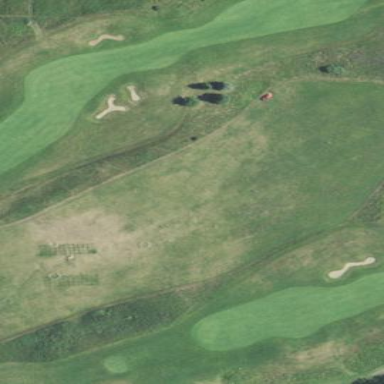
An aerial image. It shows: Golf fairway surrounded by grass.